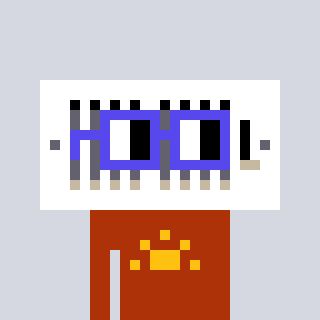
a pixel art character with square blue glasses, a vent-shaped head and a hotbrown-colored body on a cool background